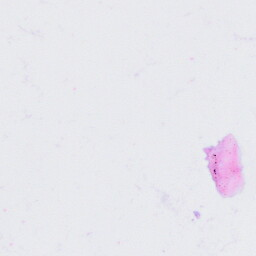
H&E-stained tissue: Cervix